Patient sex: F
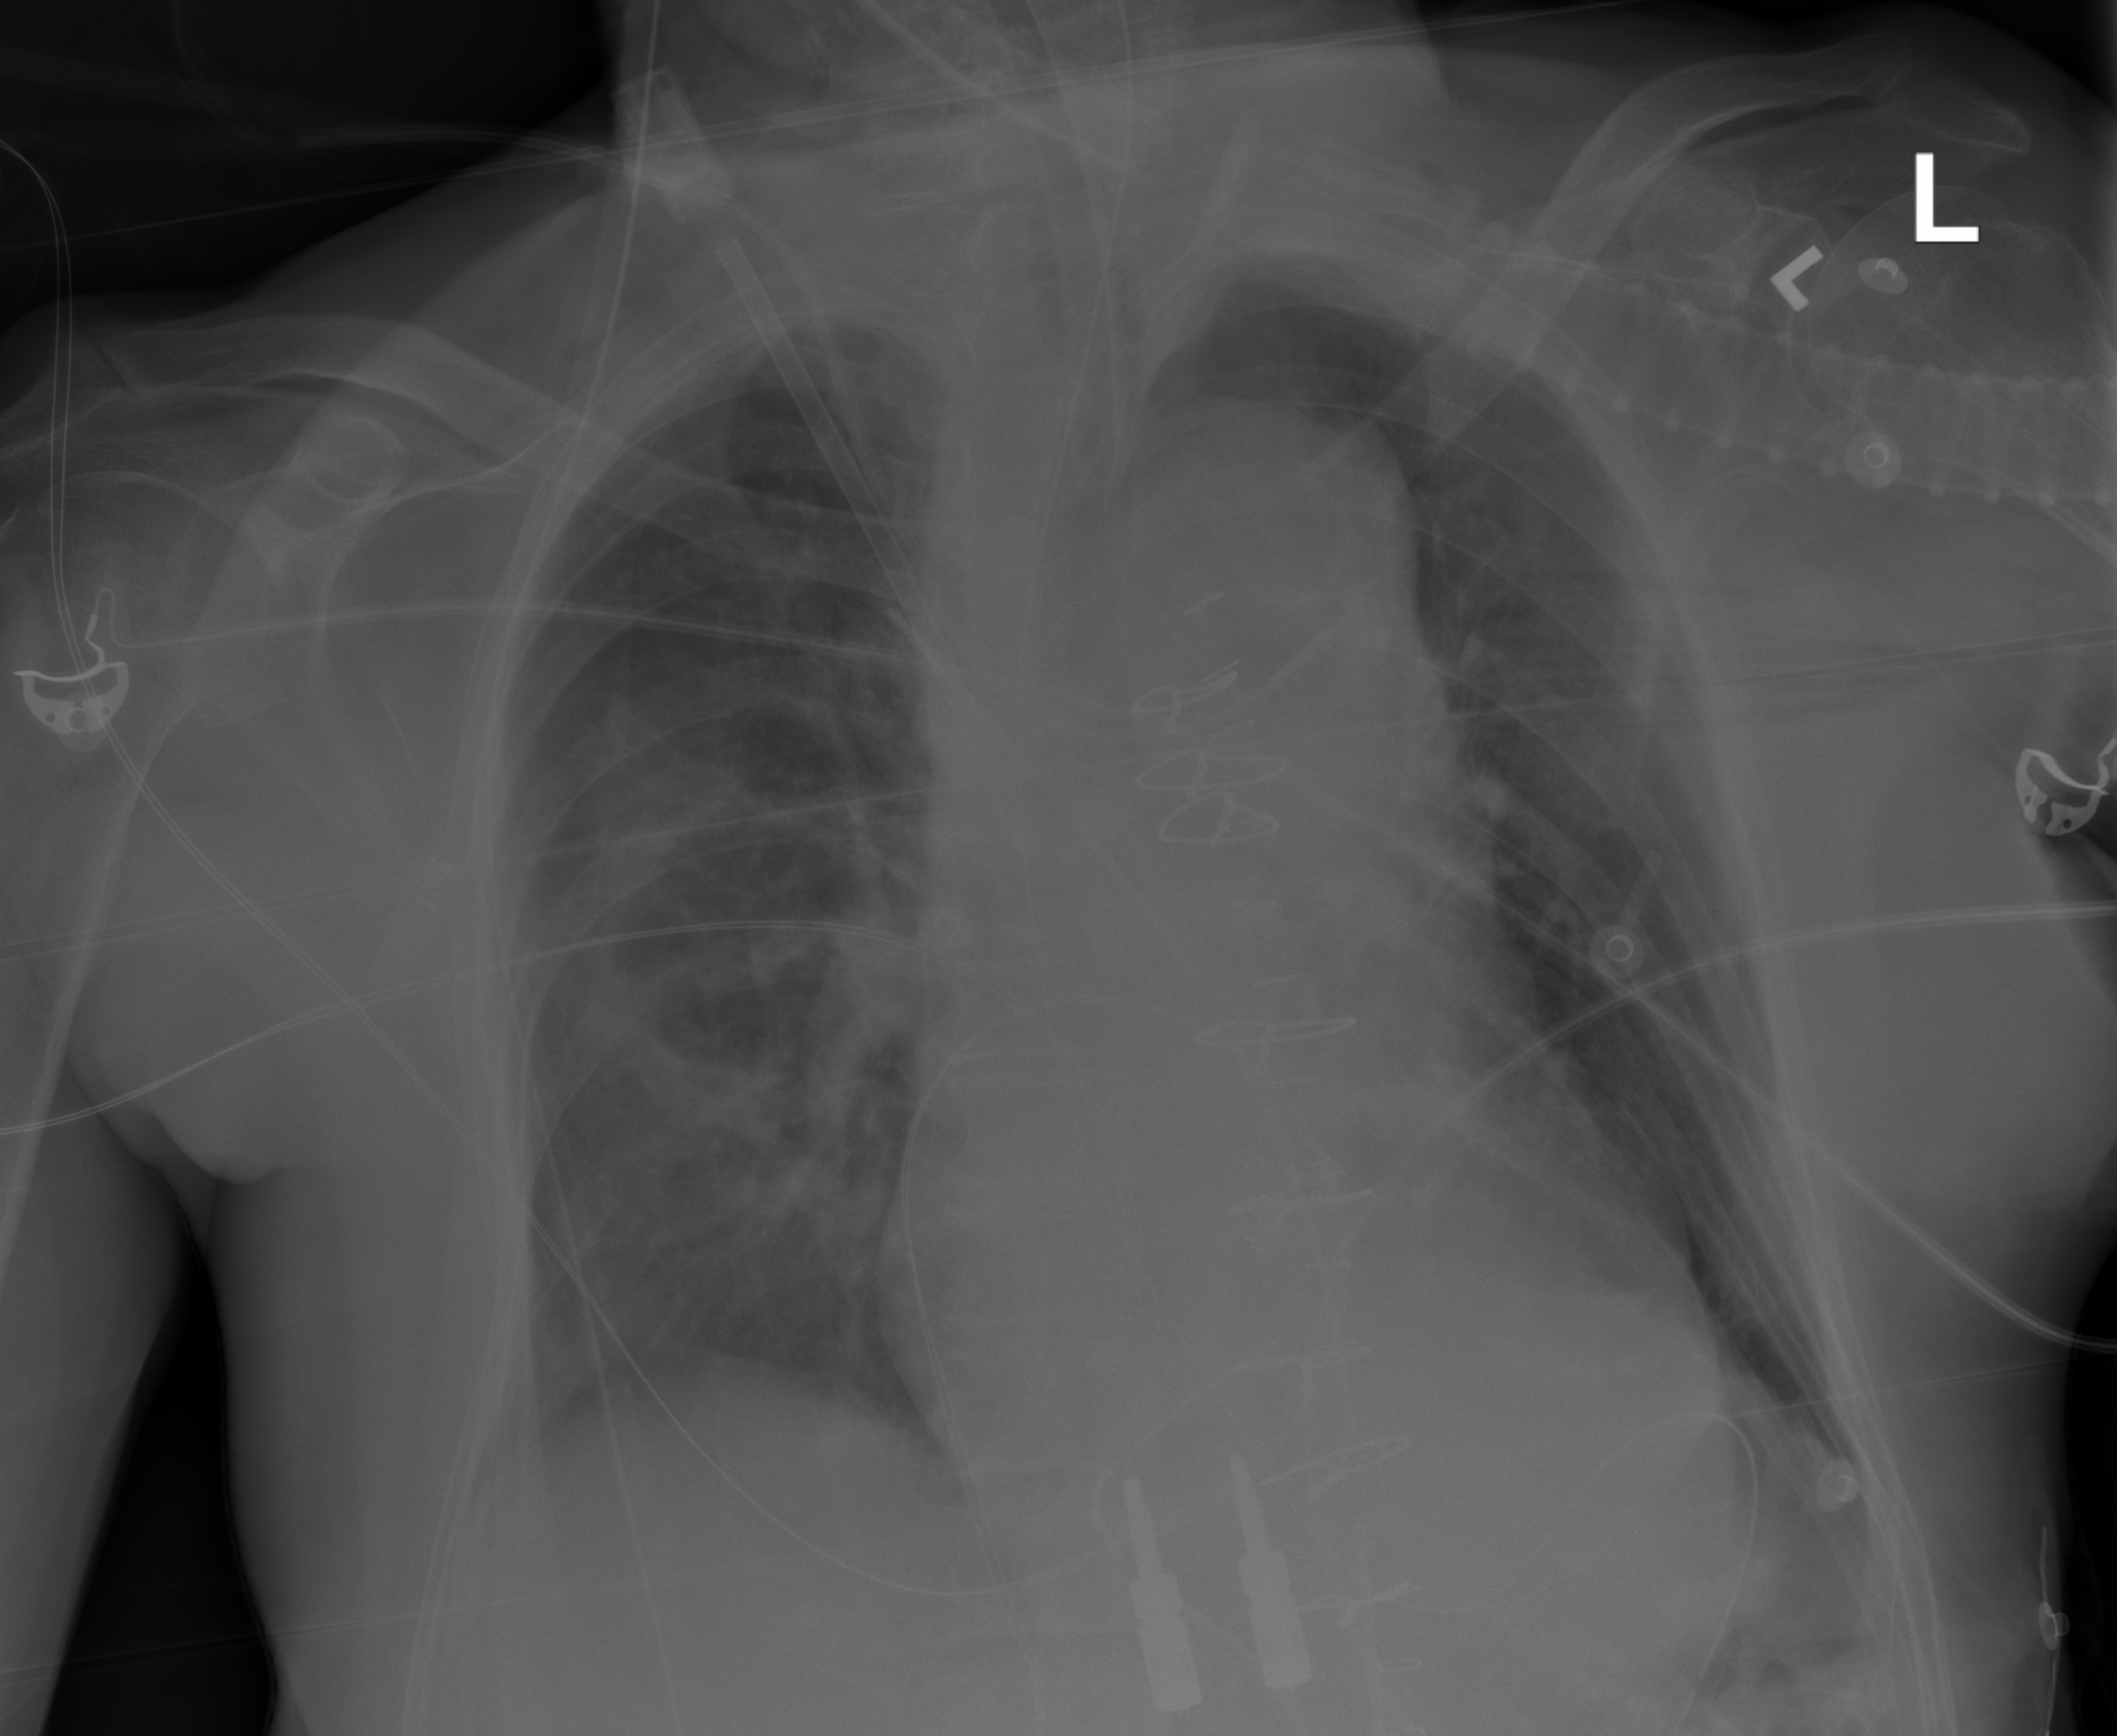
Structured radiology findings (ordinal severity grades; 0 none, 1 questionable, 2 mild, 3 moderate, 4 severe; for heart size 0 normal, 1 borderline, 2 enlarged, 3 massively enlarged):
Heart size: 2
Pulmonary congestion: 2
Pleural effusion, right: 2
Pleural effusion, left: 0
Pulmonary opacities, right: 0
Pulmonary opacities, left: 0
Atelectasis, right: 2
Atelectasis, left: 0